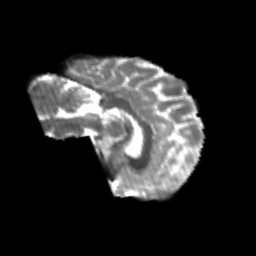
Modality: T2w
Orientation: sagittal
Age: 24
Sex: female
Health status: healthy
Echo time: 0.074 s